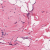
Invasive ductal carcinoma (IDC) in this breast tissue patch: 0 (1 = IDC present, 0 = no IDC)